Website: lowes
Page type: customer-info-address
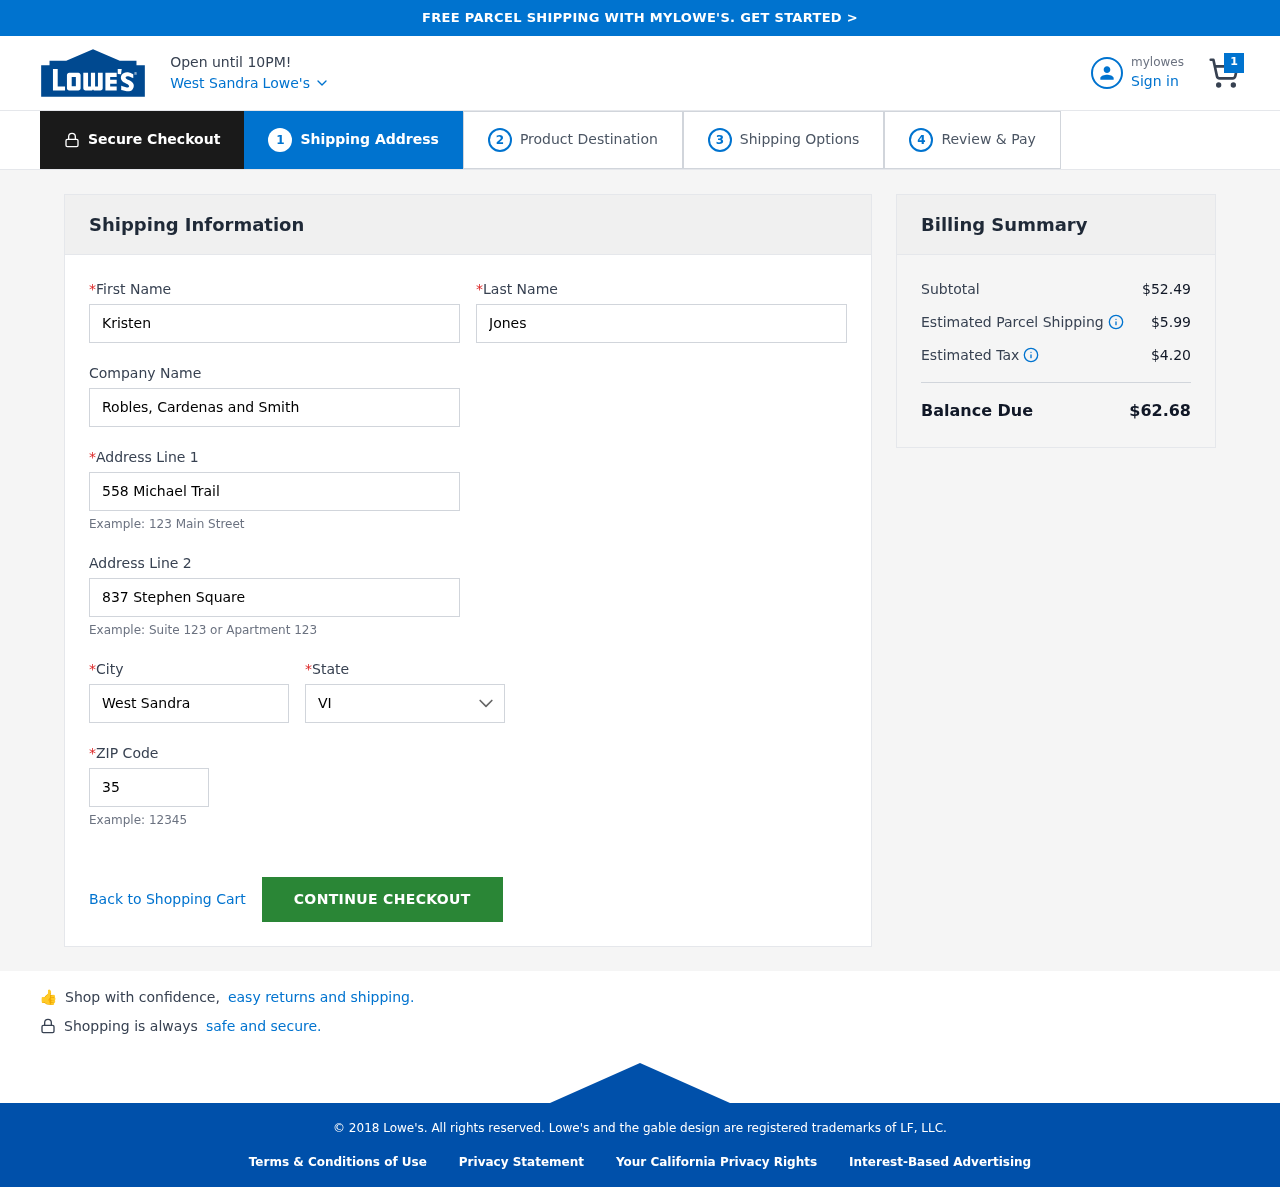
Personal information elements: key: PII_CITY
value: West Sandra
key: PII_COMPANY
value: Robles, Cardenas and Smith
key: PII_FIRSTNAME
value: Kristen
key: PII_LASTNAME
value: Jones
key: PII_POSTCODE
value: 35512
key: PII_STATE
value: VI
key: PII_STREET
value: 558 Michael Trail
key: PII_STREET2
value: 837 Stephen Square
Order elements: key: ORDER_NUM_ITEMS
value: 1
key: ORDER_SUBTOTAL
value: $52.49
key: ORDER_SHIPPING_COST
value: $5.99
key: ORDER_TAX
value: $4.20
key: ORDER_TOTAL
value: $62.68